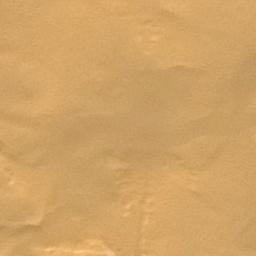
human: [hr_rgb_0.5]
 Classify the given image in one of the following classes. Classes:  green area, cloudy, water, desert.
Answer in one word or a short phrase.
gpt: desert